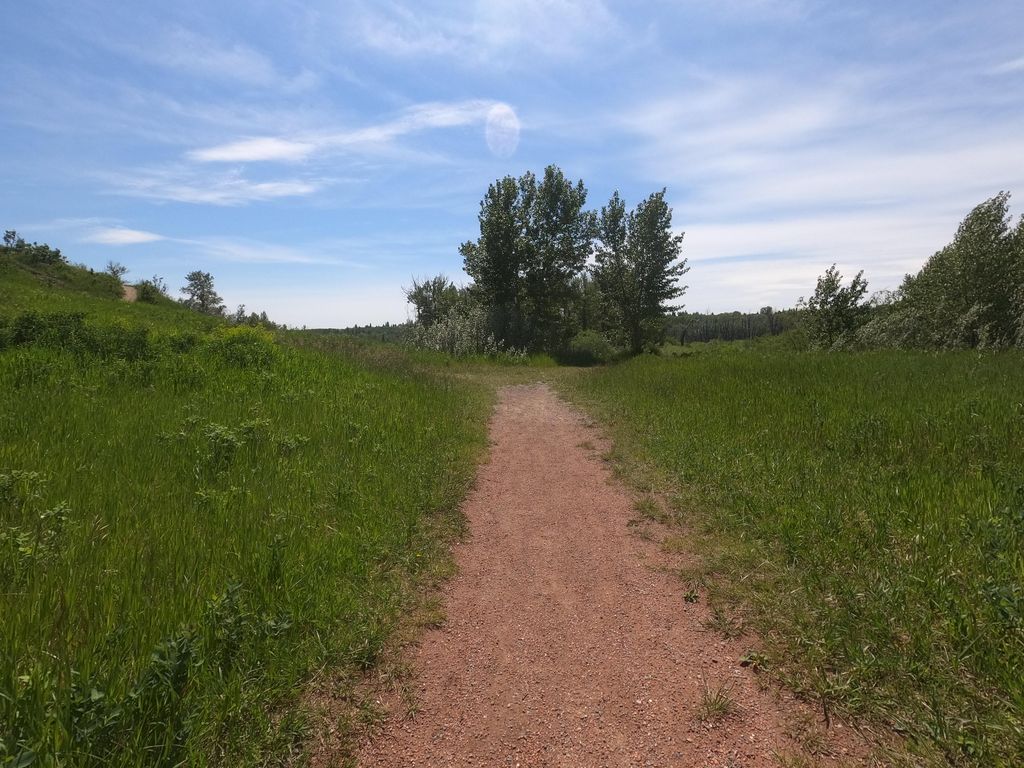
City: calgary